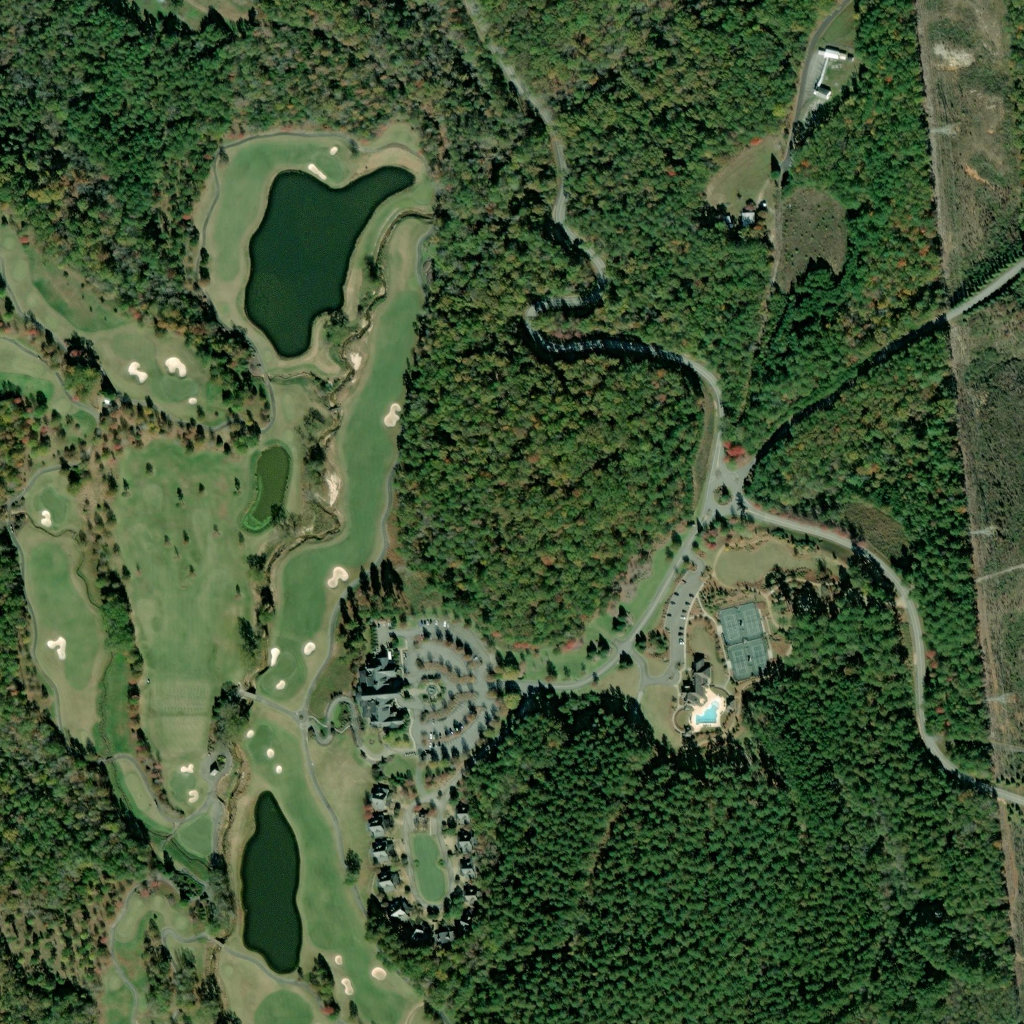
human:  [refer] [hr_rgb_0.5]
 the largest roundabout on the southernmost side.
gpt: <box>[[40, 65, 43, 69, 0]]</box>